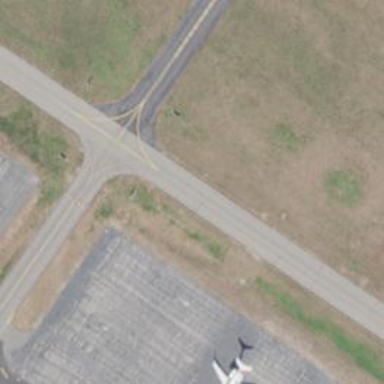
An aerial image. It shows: View of taxiway at the airport.